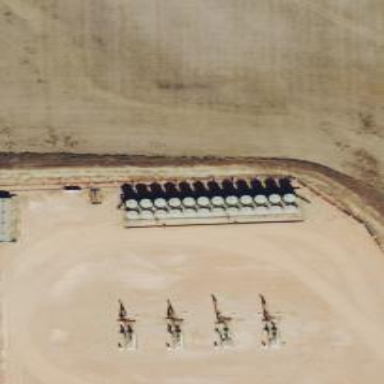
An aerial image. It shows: Storage tank that is man-made.